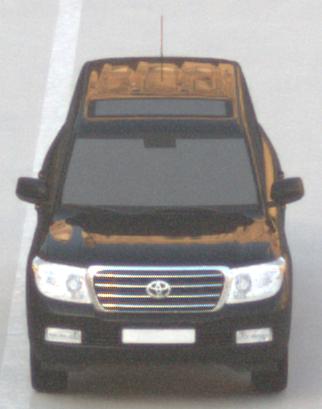
Make: Toyota
Model: Land Cruiser V8 4.7
Detailed model: Land Cruiser V8 (J20)
Model produced from: 2008/03
Model produced until: 2009/11
Doors: 5
Color: black
Road condition: dry road
Daytime: sunrise or sunset
Contrast: low contrast